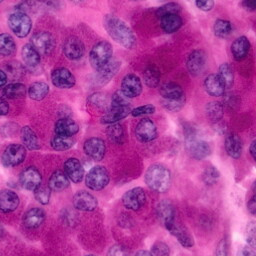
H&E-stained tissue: Pancreatic